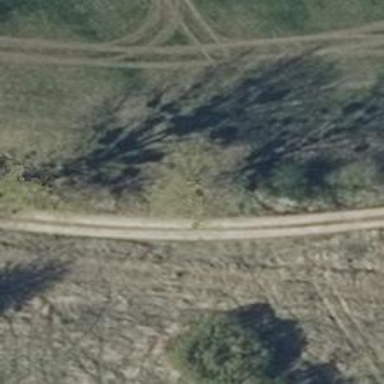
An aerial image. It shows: Track road with grade3 tracktype.